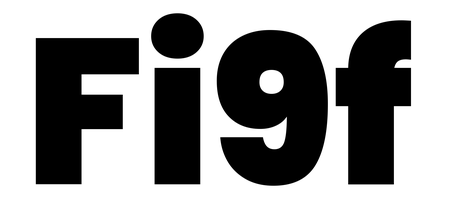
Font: Poppins-Black